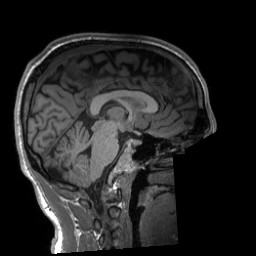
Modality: T1w
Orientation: sagittal